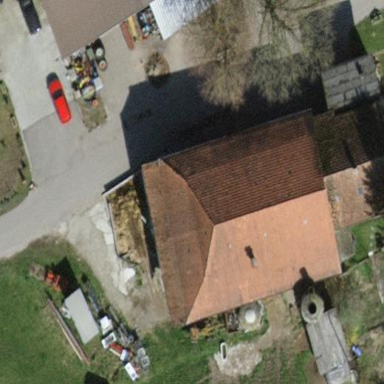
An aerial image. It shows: Gabled roof farm building.